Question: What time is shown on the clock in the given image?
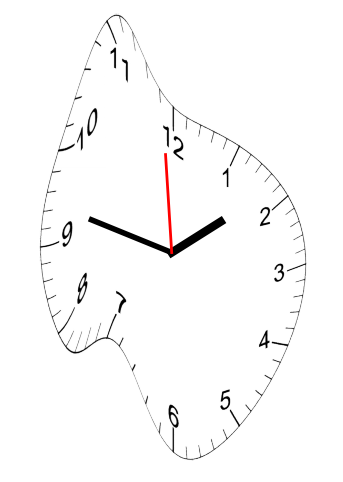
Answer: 01:46:59